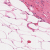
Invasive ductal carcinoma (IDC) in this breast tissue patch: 0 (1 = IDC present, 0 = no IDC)